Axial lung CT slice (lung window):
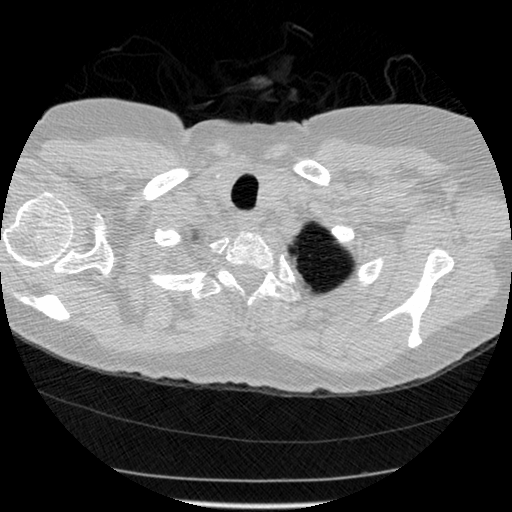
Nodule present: no